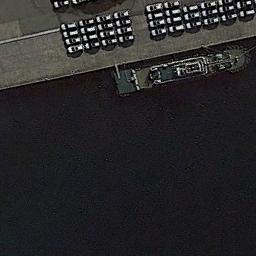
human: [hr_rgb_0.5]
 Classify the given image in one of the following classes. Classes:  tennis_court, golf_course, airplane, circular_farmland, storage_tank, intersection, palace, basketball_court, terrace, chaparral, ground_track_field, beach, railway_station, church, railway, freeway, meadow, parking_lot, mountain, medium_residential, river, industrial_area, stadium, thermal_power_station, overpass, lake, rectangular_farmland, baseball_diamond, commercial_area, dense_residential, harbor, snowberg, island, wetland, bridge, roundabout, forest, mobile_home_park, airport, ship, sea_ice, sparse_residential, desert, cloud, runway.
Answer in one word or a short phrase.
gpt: ship